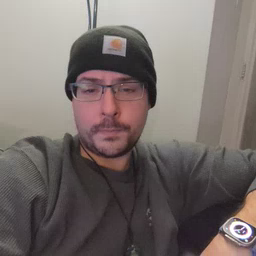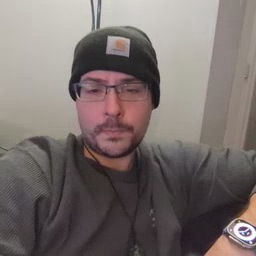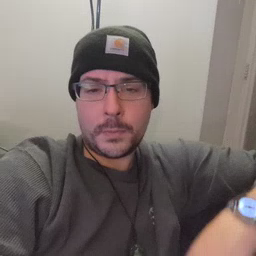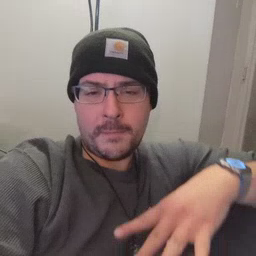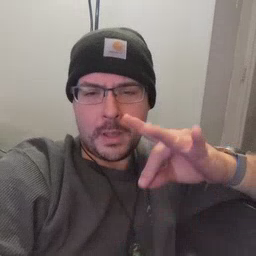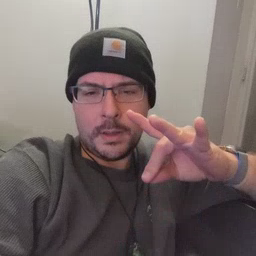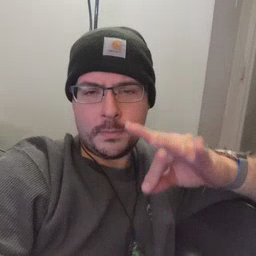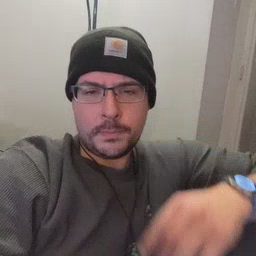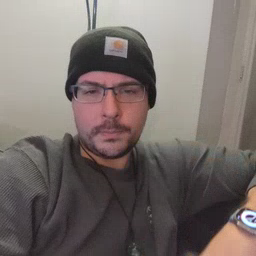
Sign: find